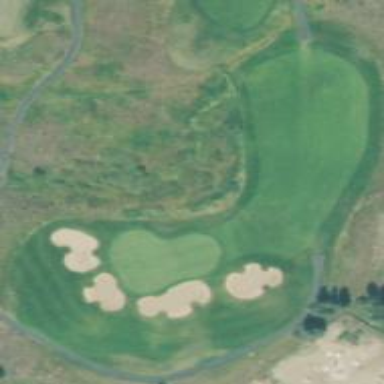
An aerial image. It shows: Golf rough area.